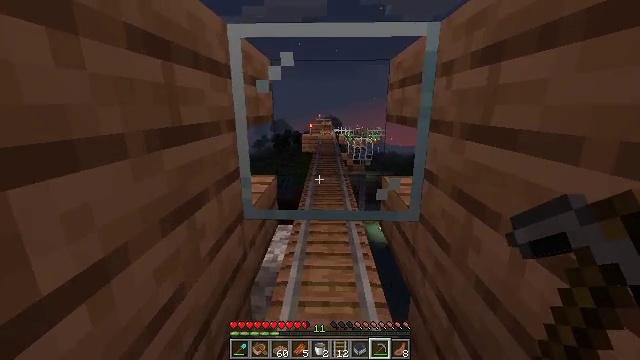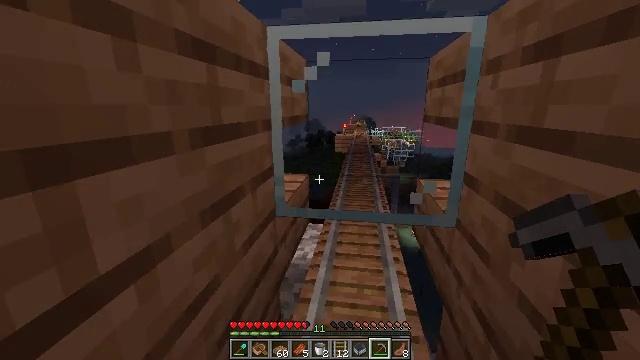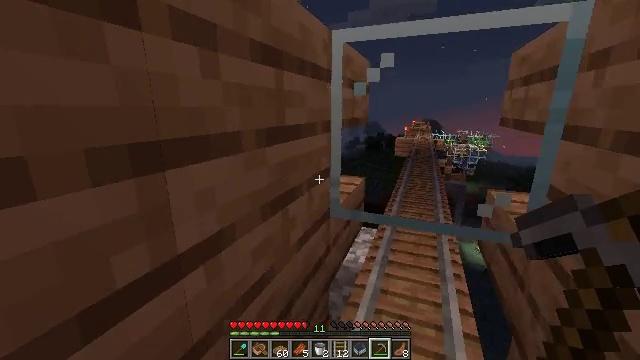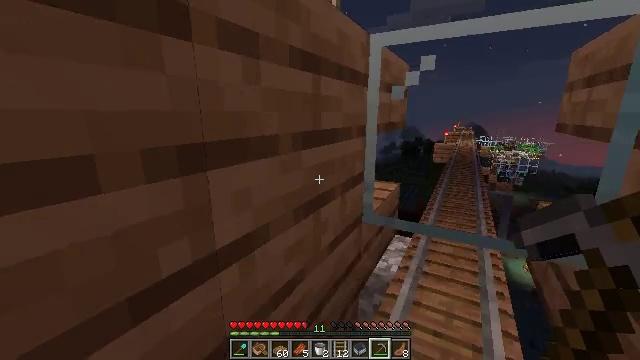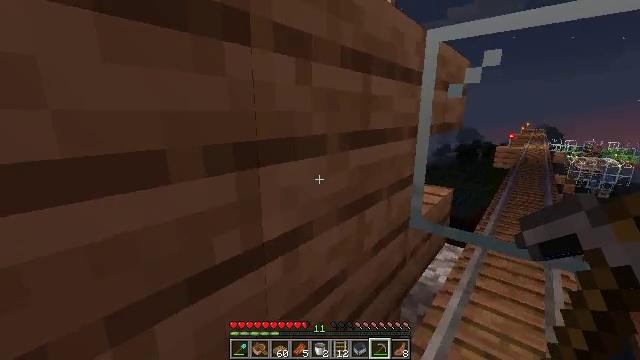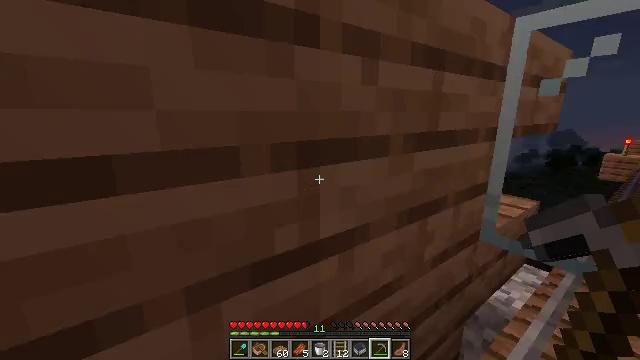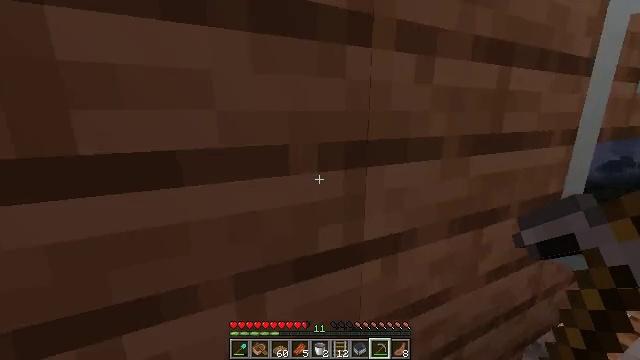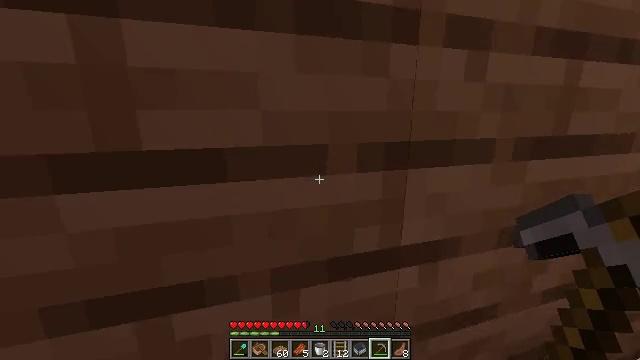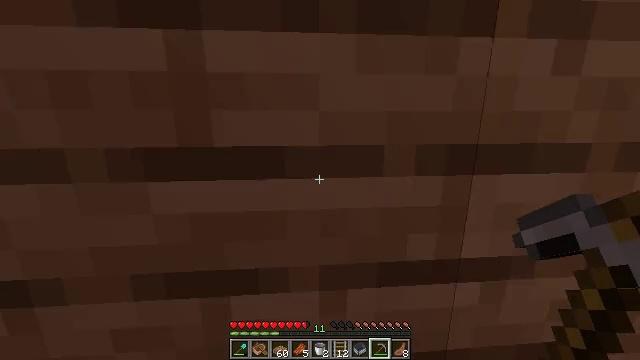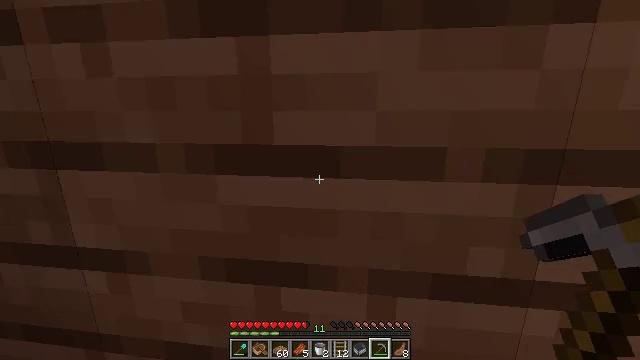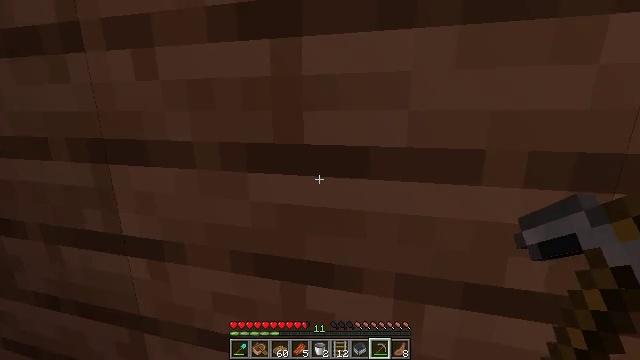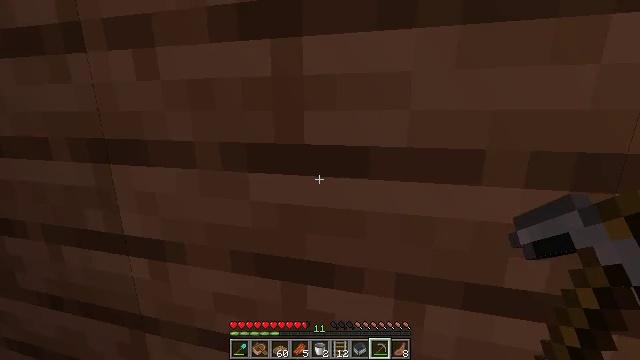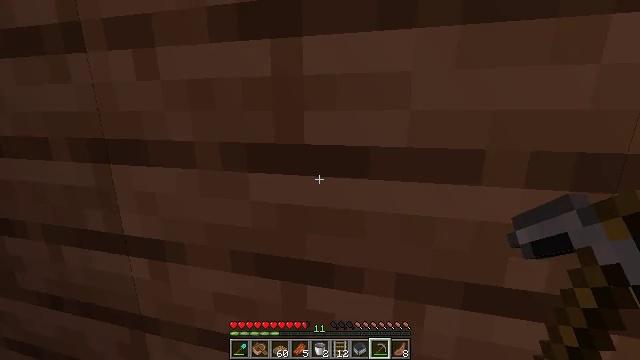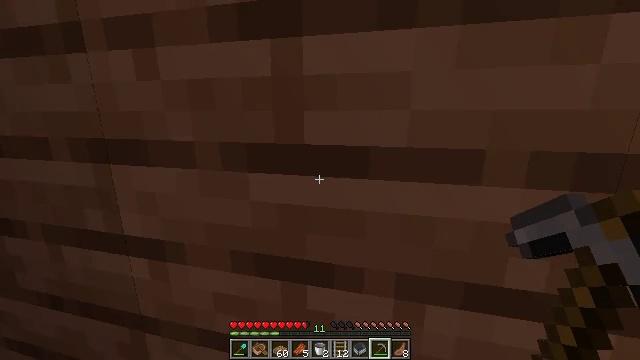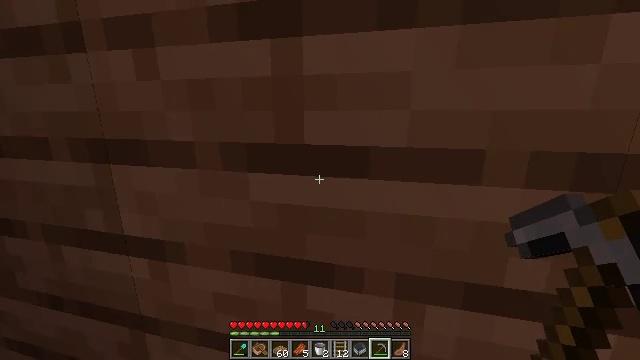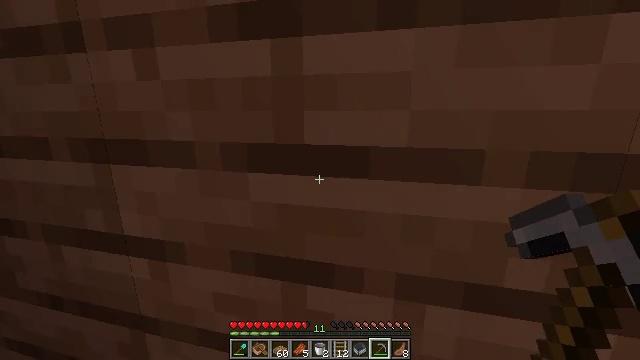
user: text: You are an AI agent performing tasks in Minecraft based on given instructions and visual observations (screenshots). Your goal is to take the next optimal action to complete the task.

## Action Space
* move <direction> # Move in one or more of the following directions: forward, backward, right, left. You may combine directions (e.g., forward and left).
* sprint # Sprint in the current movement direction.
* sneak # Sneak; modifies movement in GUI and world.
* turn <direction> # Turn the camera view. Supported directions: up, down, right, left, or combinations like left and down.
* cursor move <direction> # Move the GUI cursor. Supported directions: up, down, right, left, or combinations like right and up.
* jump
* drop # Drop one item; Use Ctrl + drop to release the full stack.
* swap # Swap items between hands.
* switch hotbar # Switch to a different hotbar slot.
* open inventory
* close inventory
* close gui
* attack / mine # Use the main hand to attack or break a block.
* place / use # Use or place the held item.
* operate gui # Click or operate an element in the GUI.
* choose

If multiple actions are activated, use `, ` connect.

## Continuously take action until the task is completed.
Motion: motion action
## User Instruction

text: Attack the jungle planks to collect them.
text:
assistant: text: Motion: turn left
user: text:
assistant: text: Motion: turn left
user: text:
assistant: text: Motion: turn left
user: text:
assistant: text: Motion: turn left
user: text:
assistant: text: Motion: turn left
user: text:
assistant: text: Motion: turn left
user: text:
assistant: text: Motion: turn left
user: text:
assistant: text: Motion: turn left
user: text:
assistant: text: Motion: turn left
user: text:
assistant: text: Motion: turn left
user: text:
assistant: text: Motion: no_op
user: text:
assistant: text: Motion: no_op
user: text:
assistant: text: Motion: no_op
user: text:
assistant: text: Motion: no_op
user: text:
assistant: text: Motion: no_op
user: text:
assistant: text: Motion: no_op
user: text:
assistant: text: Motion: turn right
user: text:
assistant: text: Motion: turn right
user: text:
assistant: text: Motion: no_op
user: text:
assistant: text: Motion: no_op
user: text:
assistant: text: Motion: no_op
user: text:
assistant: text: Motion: no_op
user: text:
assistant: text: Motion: no_op
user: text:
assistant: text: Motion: no_op
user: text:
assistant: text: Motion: no_op
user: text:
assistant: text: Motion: no_op
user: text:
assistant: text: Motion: turn right
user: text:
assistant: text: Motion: no_op
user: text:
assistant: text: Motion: attack / mine
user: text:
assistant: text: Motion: attack / mine